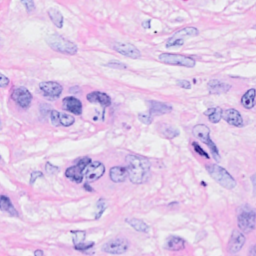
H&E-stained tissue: Breast